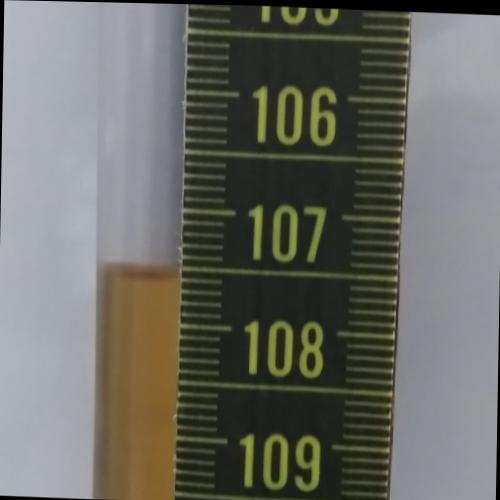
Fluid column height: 107.6 cm